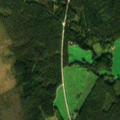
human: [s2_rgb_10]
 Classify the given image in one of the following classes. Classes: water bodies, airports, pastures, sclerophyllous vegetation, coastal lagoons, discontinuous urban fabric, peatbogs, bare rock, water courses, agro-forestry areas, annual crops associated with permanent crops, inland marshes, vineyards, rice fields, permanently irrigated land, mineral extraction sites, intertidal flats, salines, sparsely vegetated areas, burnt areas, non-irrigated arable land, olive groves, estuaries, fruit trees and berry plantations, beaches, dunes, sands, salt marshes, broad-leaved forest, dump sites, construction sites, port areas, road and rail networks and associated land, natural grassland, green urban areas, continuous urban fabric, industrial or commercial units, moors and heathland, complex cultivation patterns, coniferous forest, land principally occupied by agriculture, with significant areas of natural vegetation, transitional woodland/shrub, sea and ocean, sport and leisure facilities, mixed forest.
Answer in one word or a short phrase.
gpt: non-irrigated arable land, coniferous forest, mixed forest, transitional woodland/shrub, peatbogs